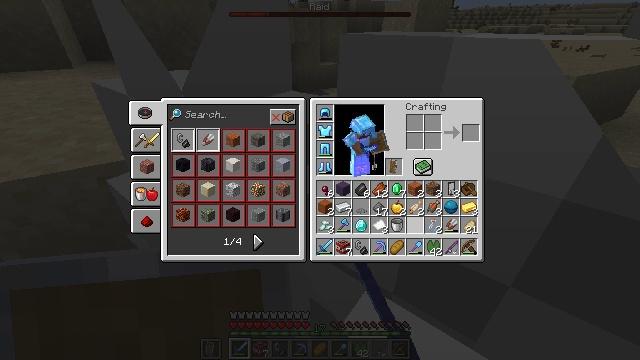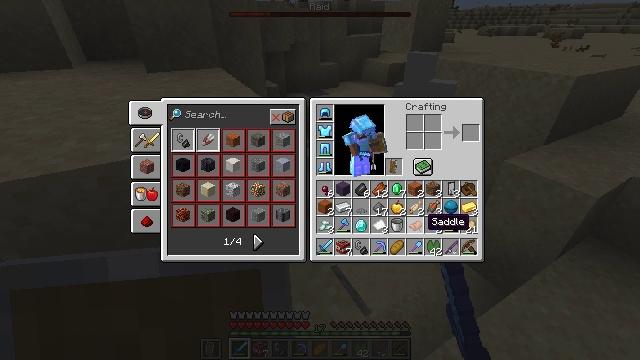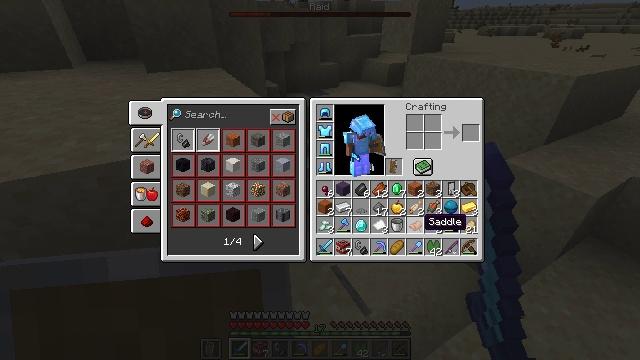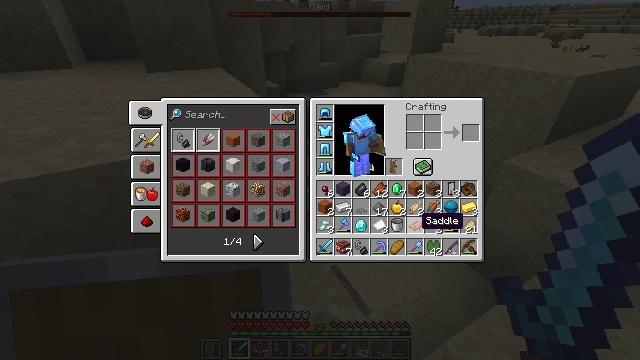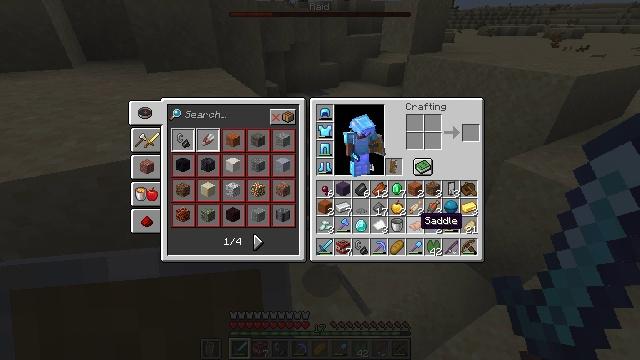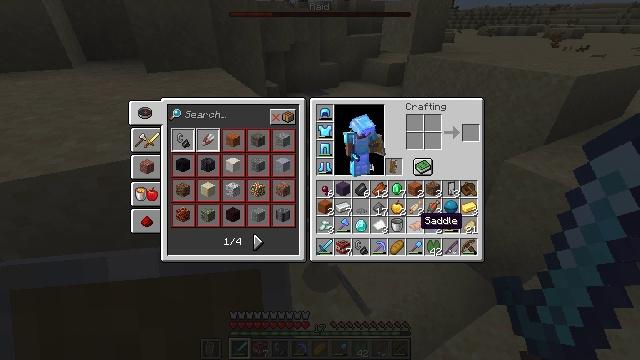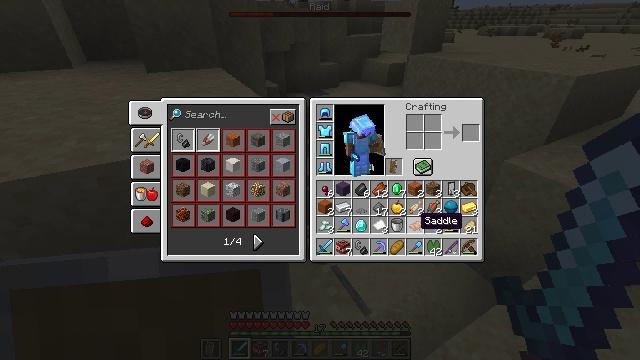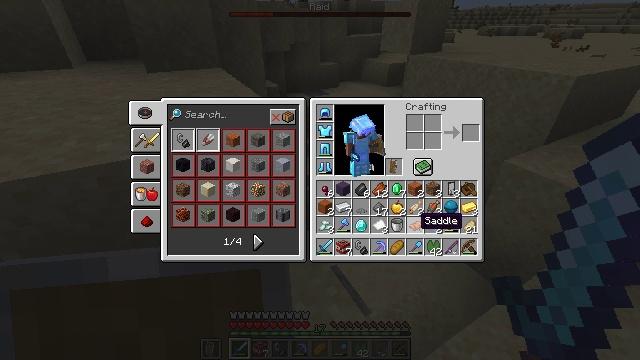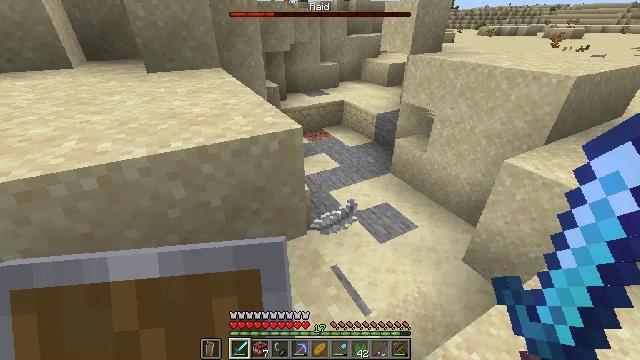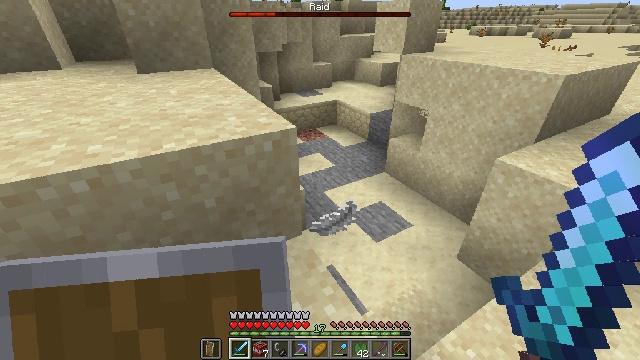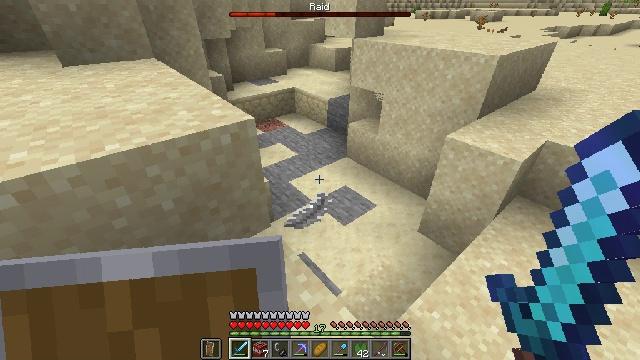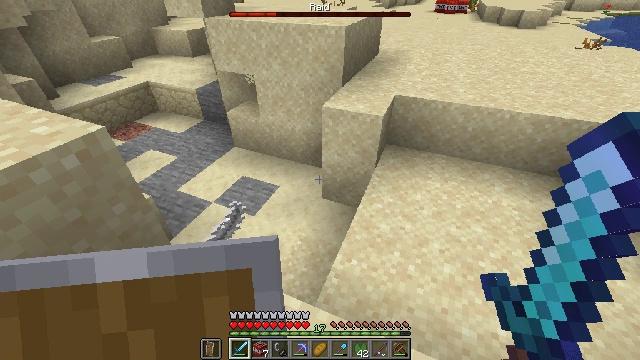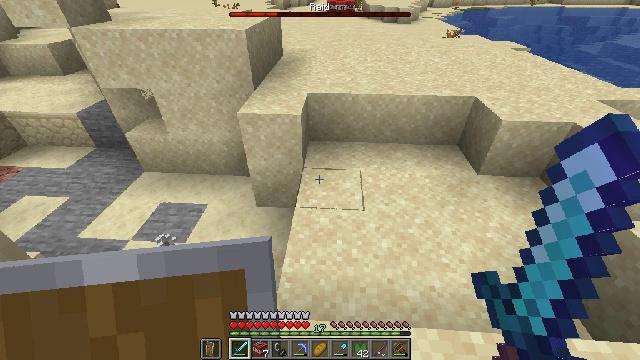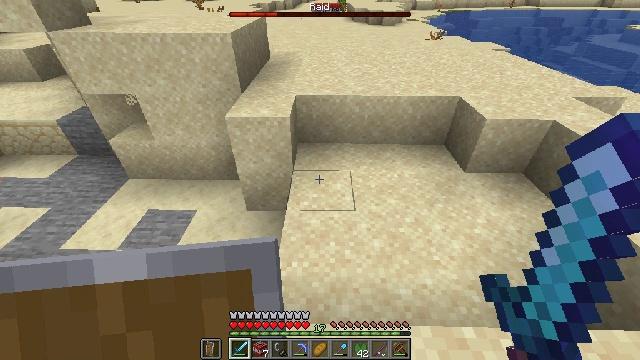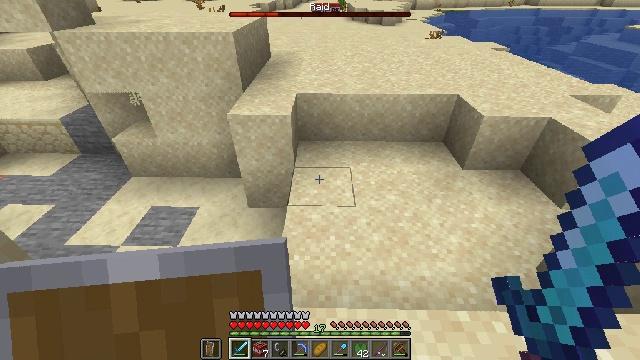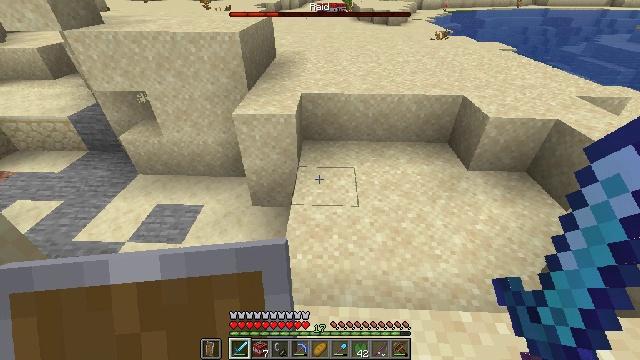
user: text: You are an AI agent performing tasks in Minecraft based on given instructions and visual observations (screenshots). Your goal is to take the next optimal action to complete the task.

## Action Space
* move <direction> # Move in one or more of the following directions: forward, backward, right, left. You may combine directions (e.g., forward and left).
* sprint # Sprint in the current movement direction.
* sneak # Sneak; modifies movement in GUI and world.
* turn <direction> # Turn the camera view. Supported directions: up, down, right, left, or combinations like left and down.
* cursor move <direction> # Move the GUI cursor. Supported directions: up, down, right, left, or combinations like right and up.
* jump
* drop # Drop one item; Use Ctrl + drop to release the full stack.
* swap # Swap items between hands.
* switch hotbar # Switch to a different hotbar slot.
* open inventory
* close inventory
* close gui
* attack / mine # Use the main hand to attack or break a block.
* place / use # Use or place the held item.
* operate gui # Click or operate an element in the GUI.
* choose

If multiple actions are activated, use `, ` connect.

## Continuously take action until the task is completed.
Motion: motion action
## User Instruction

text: Collect the TNT for later use.
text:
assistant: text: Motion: open gui
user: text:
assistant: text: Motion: no_op
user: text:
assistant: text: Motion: no_op
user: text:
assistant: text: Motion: no_op
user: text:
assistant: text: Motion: no_op
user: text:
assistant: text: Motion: no_op
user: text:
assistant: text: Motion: no_op
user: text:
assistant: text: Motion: no_op
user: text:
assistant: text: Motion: turn right, close gui
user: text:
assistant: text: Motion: turn right and down
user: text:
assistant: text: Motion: turn right and down
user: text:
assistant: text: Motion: turn right
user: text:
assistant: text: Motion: turn right
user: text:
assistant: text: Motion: move back
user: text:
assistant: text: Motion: move back, turn left
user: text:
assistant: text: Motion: move back
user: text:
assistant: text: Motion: move back, turn right
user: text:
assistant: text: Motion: move back, turn right
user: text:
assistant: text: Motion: move back, turn right
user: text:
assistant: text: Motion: move back, turn right and up
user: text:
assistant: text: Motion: turn right
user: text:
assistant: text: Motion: turn right
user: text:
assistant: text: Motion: turn right
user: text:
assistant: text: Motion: move forward
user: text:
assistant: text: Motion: move forward
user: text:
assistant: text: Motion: no_op
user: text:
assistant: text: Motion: no_op
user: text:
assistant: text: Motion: move forward, turn left
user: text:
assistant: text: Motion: move forward, turn left
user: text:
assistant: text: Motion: move forward, turn left